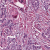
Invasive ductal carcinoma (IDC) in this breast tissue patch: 1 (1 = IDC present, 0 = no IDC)